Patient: sex M, age 47
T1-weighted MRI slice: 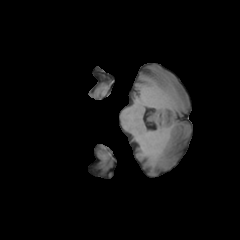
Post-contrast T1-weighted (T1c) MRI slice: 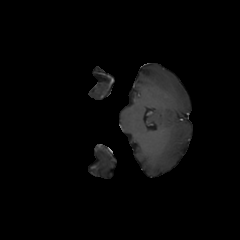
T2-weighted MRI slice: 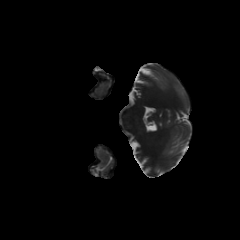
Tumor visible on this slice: no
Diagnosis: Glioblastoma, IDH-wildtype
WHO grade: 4